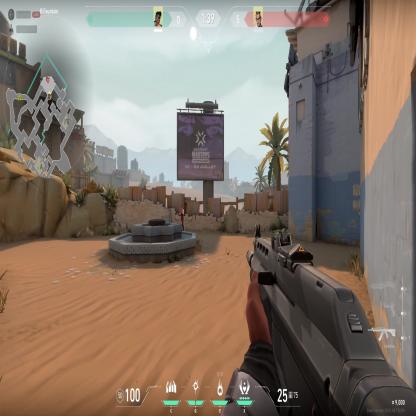
Label: enemy